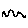
Label: zigzag